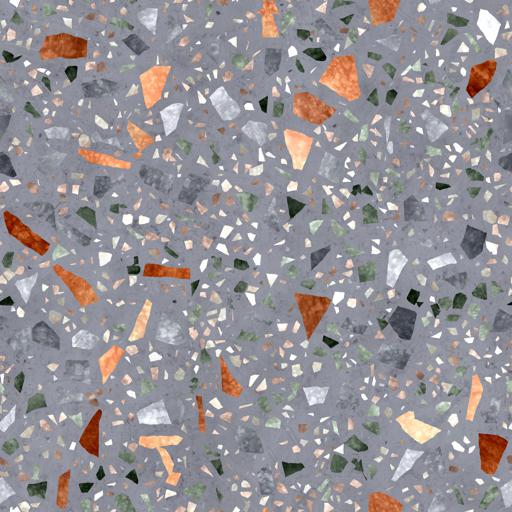
Tags: colorful terrazzo white